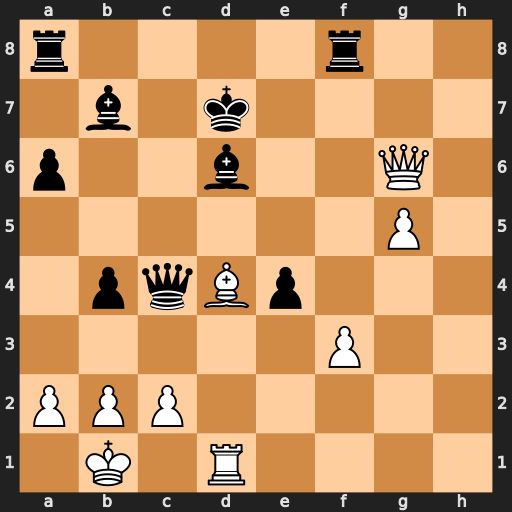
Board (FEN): r4r2/1b1k4/p2b2Q1/6P1/1pqBp3/5P2/PPP5/1K1R4
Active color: w
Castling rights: -
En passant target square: -
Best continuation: Be5 Bd5 Qxd6+